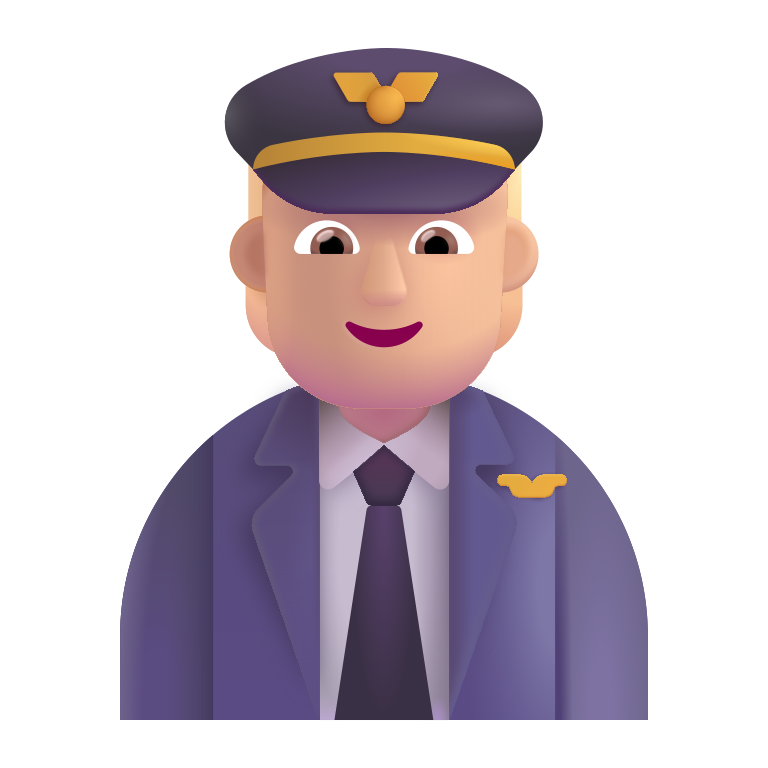
pilot color  light